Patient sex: M
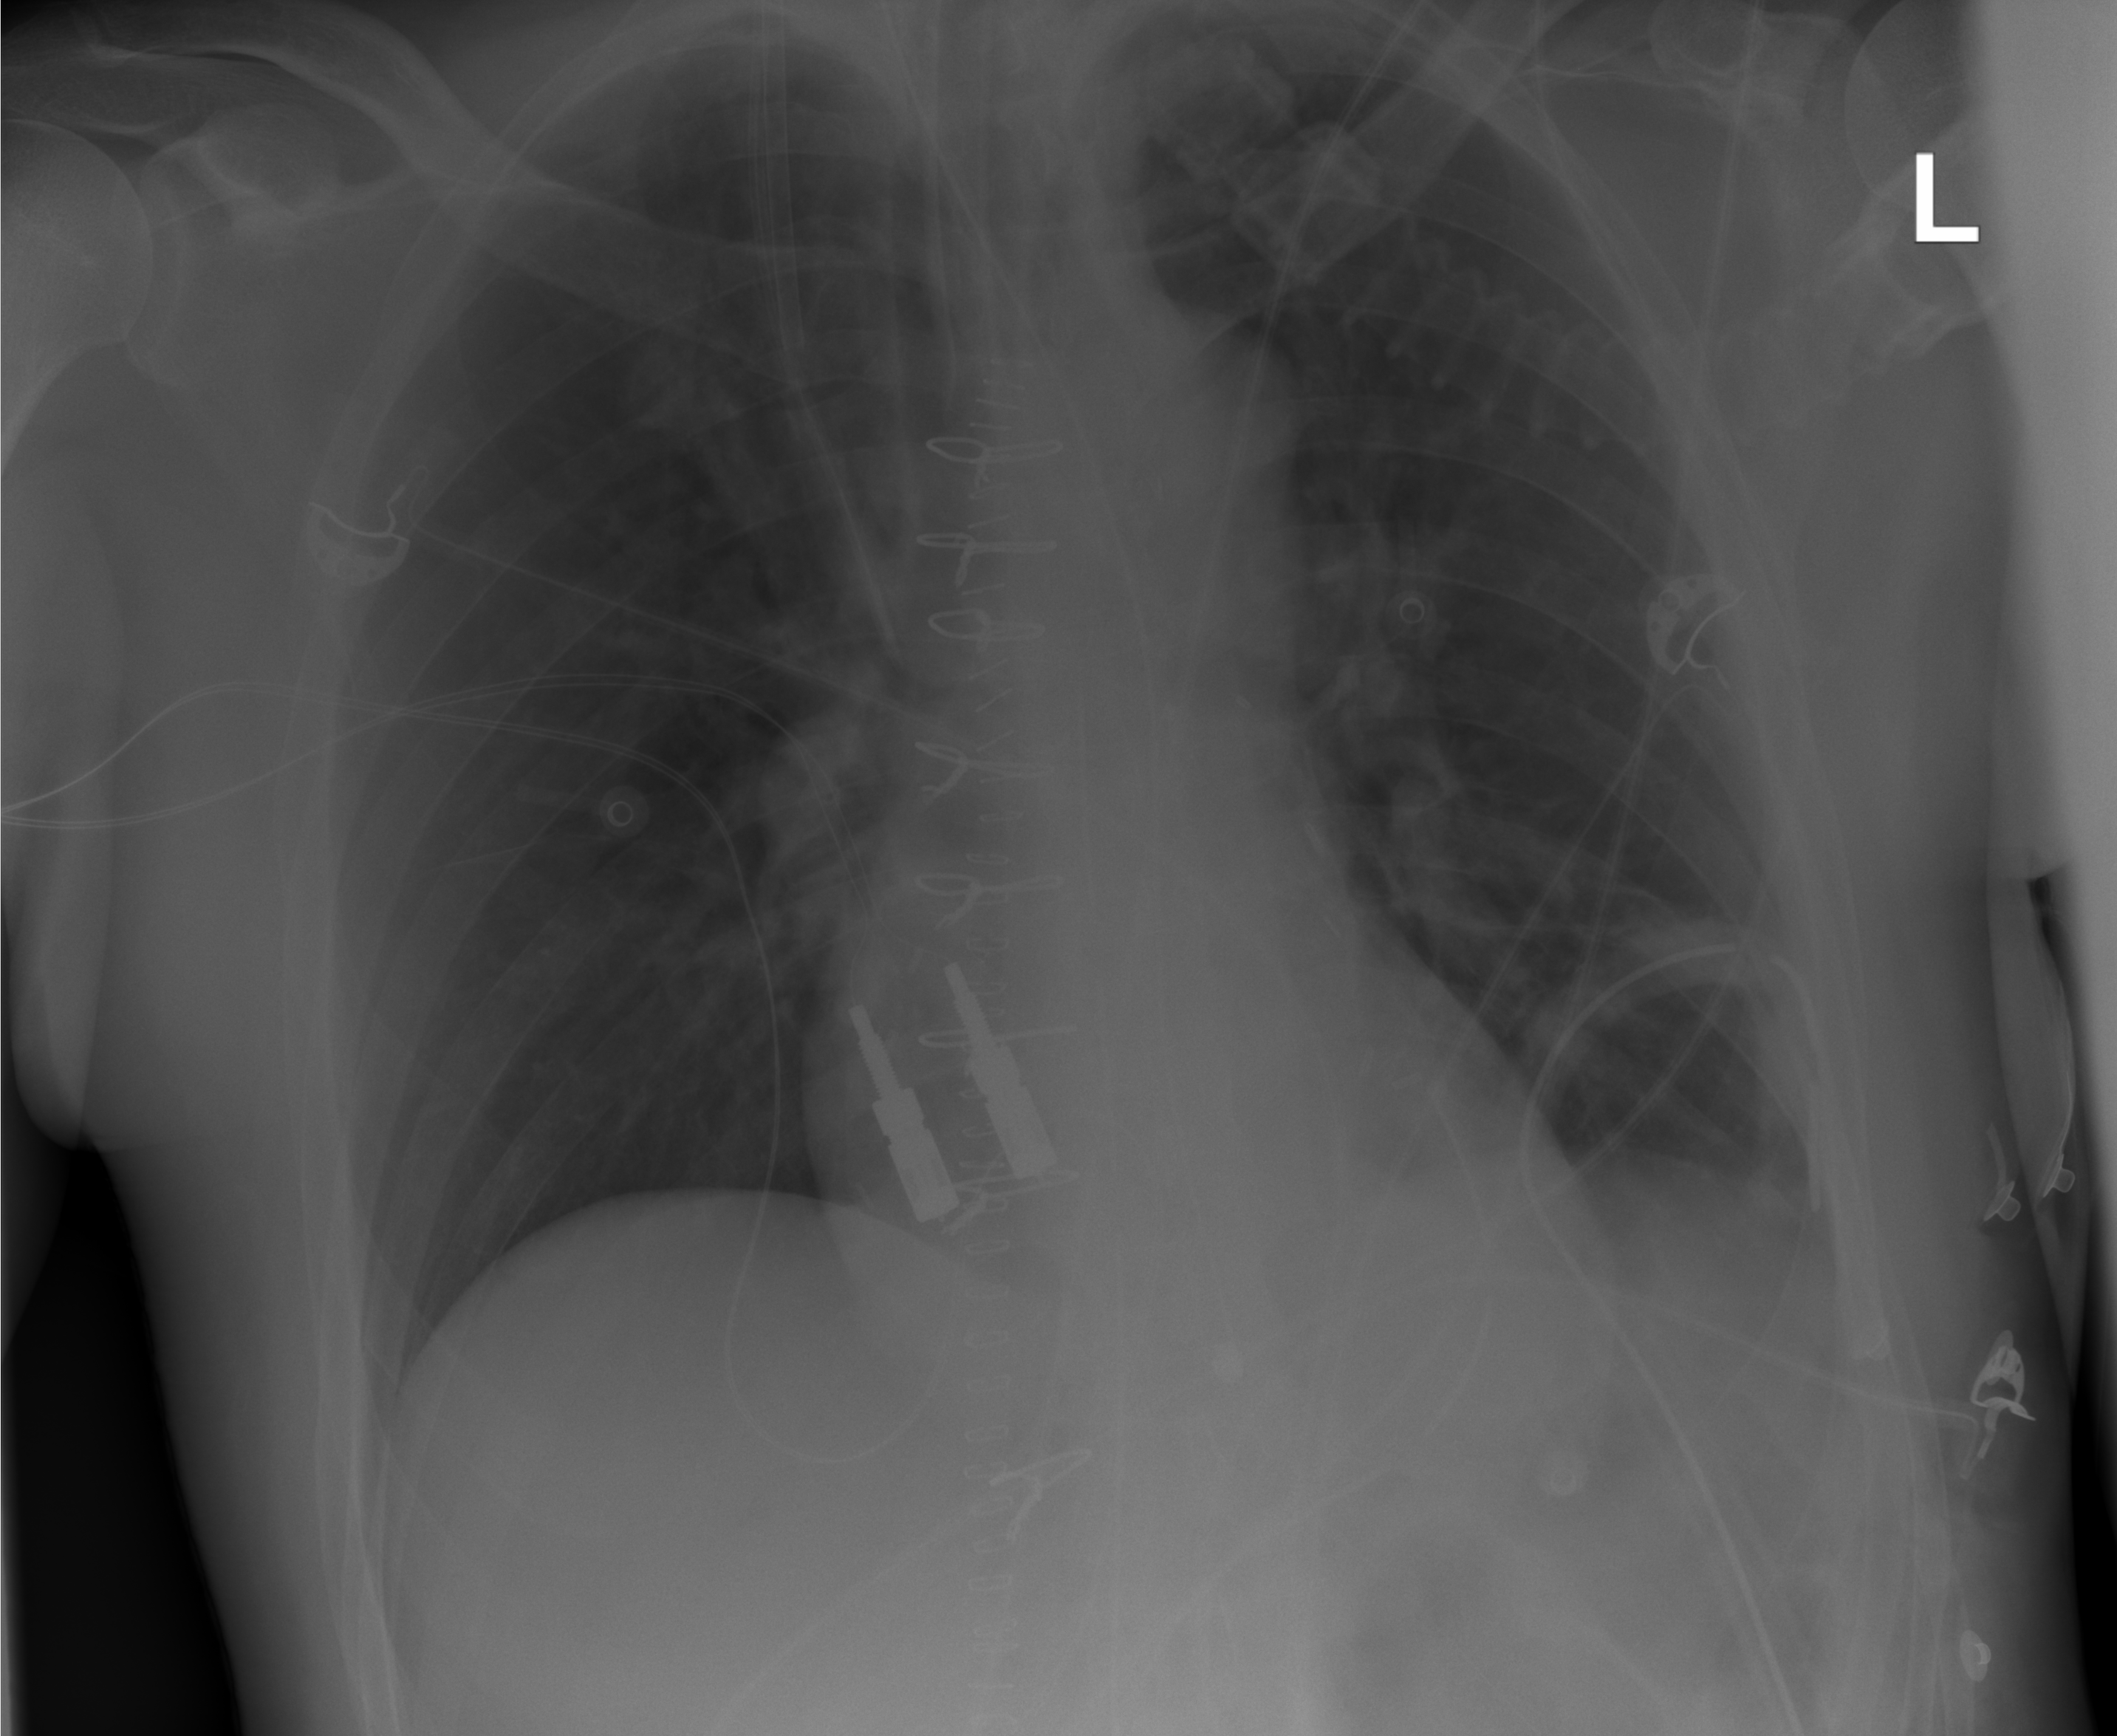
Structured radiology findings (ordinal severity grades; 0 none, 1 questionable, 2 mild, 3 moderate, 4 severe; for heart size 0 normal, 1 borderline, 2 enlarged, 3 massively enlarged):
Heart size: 0
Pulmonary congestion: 0
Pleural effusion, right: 0
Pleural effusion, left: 0
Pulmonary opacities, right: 0
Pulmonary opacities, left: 0
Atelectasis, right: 0
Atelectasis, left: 0